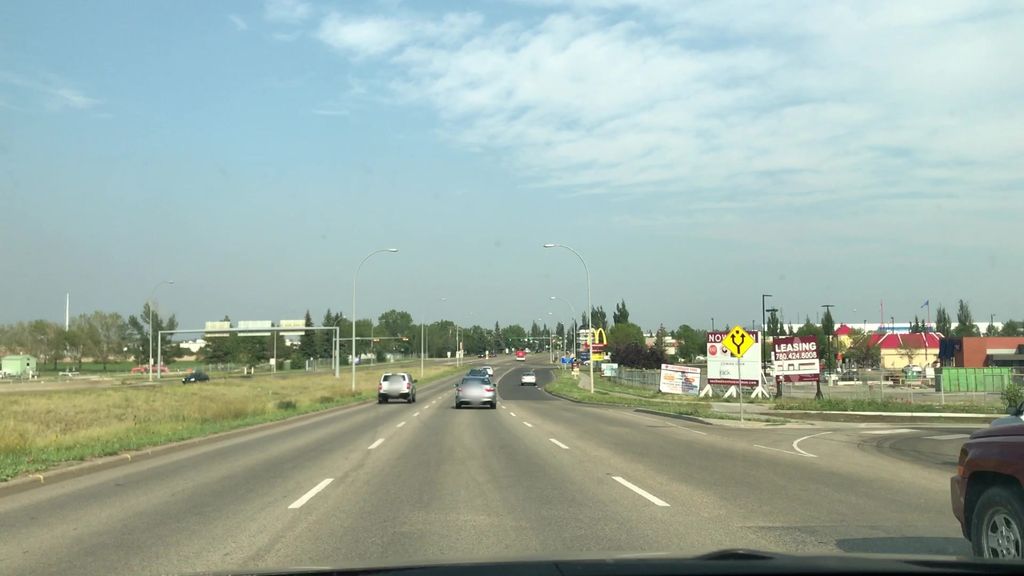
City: edmonton